Question: I am currently developing a flutter webapp, where the user should be able to preview the camera and manually save a picture. Therefore I use the official camera plugin.
I am able to initialize the camera, preview the content and save a picture on button press.
'''
import 'dart:convert';
import 'dart:typed_data';
import 'package:flutter/material.dart';
import 'package:camera/camera.dart';
import 'package:image/image.dart' as img;
late List<CameraDescription> _cameras;
Future<void> main() async {
WidgetsFlutterBinding.ensureInitialized();
_cameras = await availableCameras();
runApp(const CameraApp());
}
class CameraApp extends StatefulWidget {
const CameraApp({Key? key}) : super(key: key);
@override
State<CameraApp> createState() => _CameraAppState();
}
class _CameraAppState extends State<CameraApp> {
late CameraController controller;
Image? image;
@override
void initState() {
super.initState();
// define and initialize the camera controller once
controller = CameraController(
_cameras[0],
ResolutionPreset.max,
imageFormatGroup: ImageFormatGroup.jpeg,
);
controller.initialize().then((_) {
if (!mounted) {
return;
}
setState(() {});
}).catchError((Object e) {
if (e is CameraException) {
switch (e.code) {
case 'CameraAccessDenied':
print('User denied camera access.');
break;
default:
print('Handle other errors.');
break;
}
}
});
}
@override
void dispose() {
controller.dispose();
super.dispose();
}
@override
Widget build(BuildContext context) {
if (!controller.value.isInitialized) {
return Container();
}
return MaterialApp(
home: Scaffold(
body: ListView(
children: [
CameraPreview(controller), // shows preview
if (image != null) image!,
ElevatedButton(
onPressed: () async {
// take picture
try {
final XFile file = await controller.takePicture();
// load the picture as bytes
final blob = await file.readAsBytes();
// try to flip it horizontally
final img.Image? original = img.decodeImage(blob);
if (original != null) {
final img.Image oriented = img.flipHorizontal(original);
final orientedBlob =
Uint8List.fromList(img.encodeJpg(oriented));
setState(() {
// set the image to show the output
image = Image.memory(orientedBlob);
});
}
} catch (e) {
print(e);
}
},
child: const Text("Digitalisieren"),
),
],
),
),
);
}
}
'''
The problem I have, is that the camera content (images) are in the wrong direction.

The picture shows the preview on top and the flipped stored image below that.
I can save a picture and rotate it afterwards. But I would like to flip the image directly when it comes from the stream. So the preview displays it correctly.
Is there a way to do that, without editing the plugin? Maybe there is a flip or mirror option.
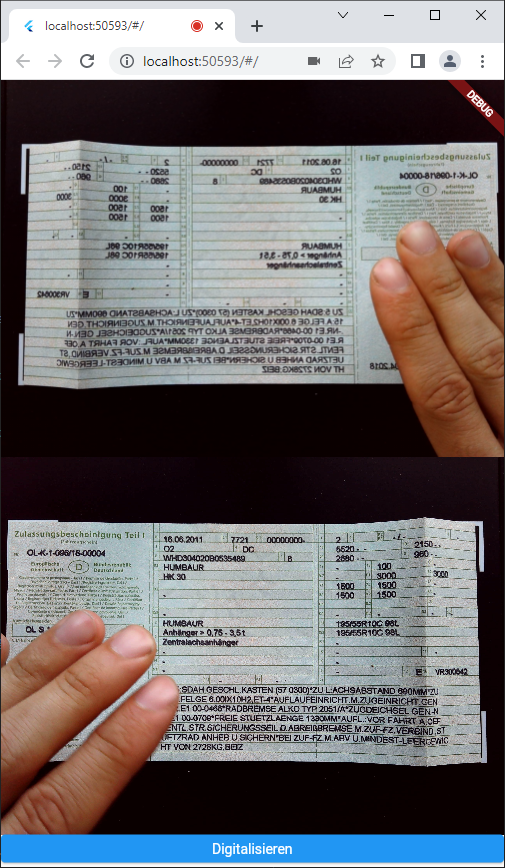
Answer: <URL> the CameraPreview, so that it is in the same direction as the stored image.
Just wrap the CameraPreview widget with a transform and rotate the y-axis by pi. This solution needs dart:math import, for the math.pi.
'''
import 'dart:math' as math;
...
Transform(
alignment: Alignment.center,
transform: Matrix4.rotationY(math.pi),
child: CameraPreview(controller),
),
...
'''
Maybe there is a better solution then transforming the preview and also transforming the stored image.